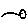
Label: bird